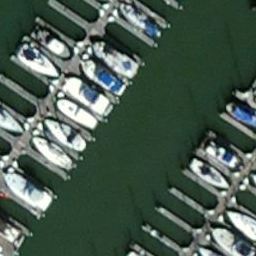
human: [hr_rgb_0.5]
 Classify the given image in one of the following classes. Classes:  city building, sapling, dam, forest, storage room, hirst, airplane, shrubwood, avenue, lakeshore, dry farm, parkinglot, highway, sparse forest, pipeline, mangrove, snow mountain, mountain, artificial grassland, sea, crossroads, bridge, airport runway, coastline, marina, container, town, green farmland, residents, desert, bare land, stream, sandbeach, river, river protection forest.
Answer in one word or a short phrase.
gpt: marina